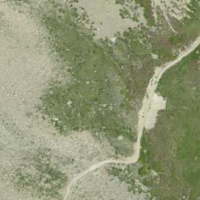
EUNIS habitat code: 26
Species observed at this site:
Arnica montana
Rhododendron ferrugineum